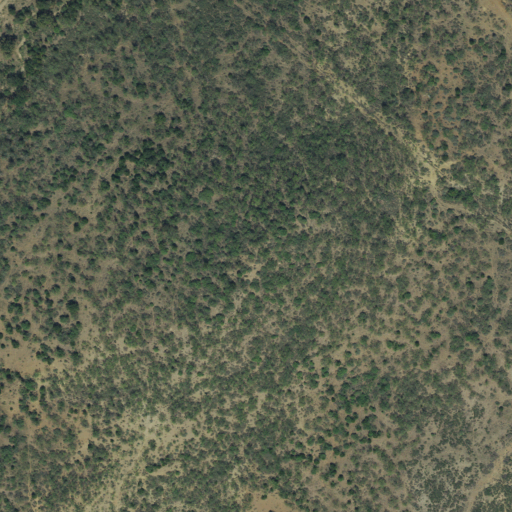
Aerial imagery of mountain in Texas named Round Mountain containing shrub, deciduous forest, grassland, and evergreen forest